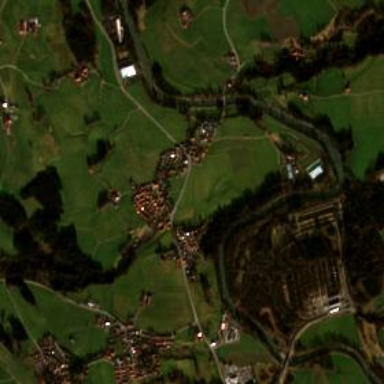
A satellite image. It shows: Village area.